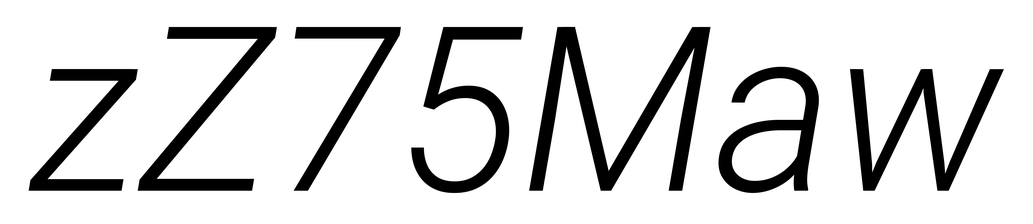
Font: Roboto-Italic_Light_Italic